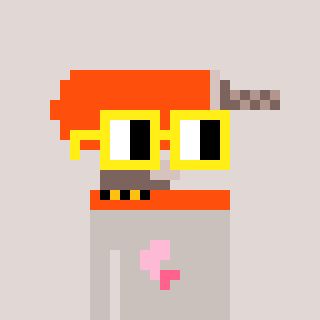
a pixel art character with square yellow glasses, a drill-shaped head and a foggrey-colored body on a warm background